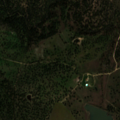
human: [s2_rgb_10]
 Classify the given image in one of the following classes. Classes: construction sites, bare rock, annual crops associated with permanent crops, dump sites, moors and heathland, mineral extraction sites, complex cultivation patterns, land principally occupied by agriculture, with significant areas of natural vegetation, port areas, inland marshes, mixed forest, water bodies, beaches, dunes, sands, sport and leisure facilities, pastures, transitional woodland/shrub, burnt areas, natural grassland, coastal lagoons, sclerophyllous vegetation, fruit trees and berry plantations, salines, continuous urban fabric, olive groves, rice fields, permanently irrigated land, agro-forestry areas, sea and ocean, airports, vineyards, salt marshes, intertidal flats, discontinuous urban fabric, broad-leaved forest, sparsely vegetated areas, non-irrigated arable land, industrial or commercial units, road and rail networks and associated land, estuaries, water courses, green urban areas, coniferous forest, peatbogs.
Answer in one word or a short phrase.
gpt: non-irrigated arable land, agro-forestry areas